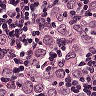
Metastatic tissue present: yes